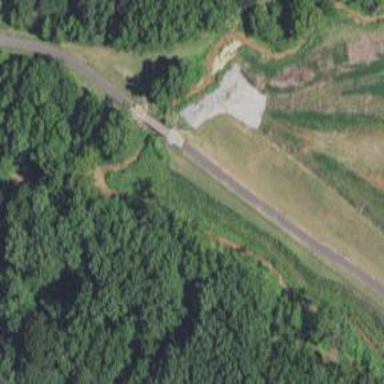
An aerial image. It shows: Footway bridge.